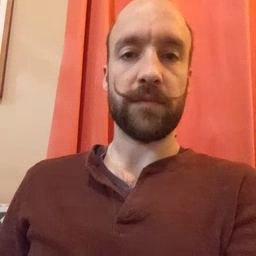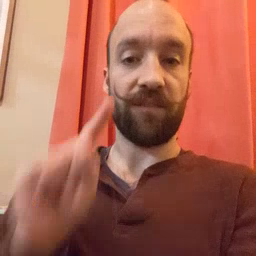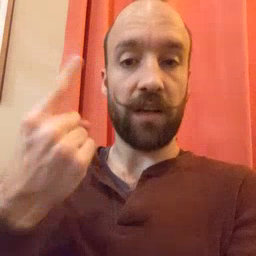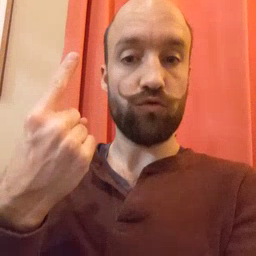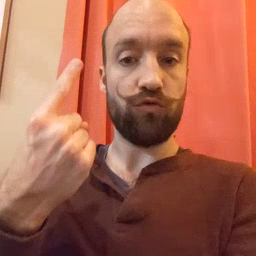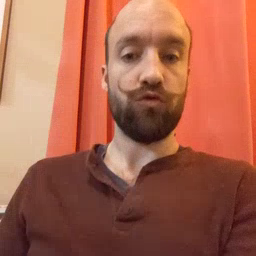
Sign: first